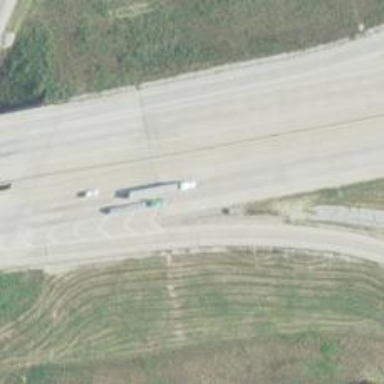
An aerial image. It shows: Asphalt motorway.